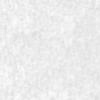
Label: no_change